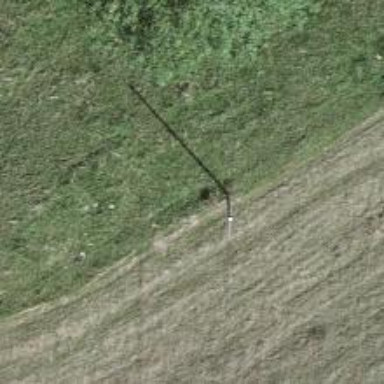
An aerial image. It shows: Power pole.